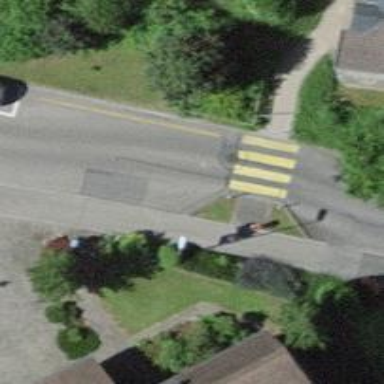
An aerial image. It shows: Sidewalk along the footway.